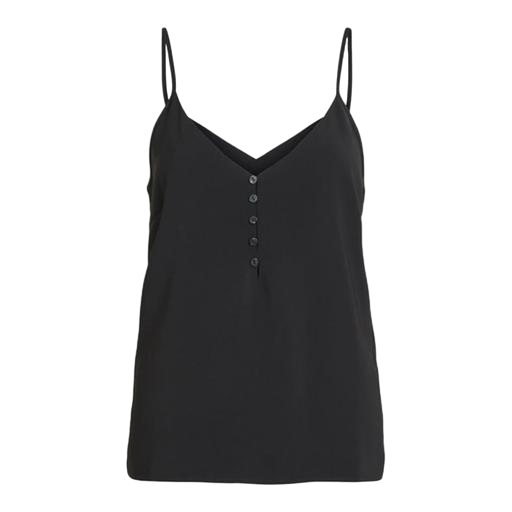
black chelsea cami, black v-neck cami, black cara cami blouse, white background